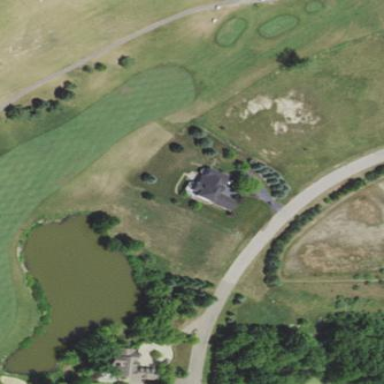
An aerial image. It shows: Grassy area designated as golf fairway.